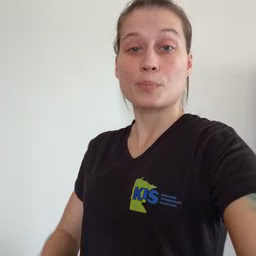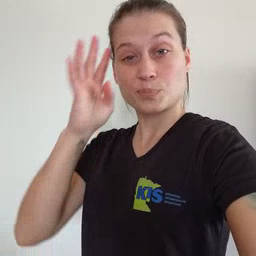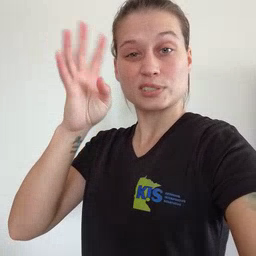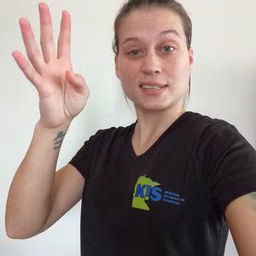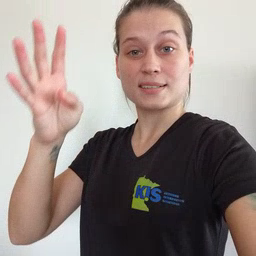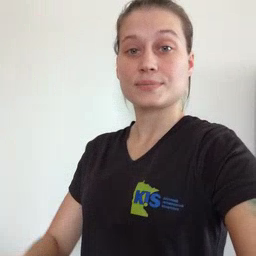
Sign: pretend